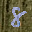
Label: 8